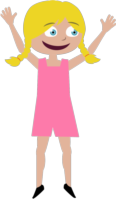
smile girl with both hands up